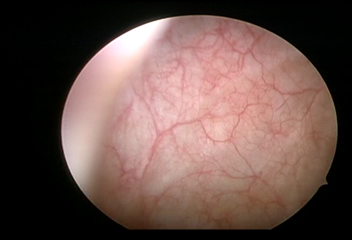
Modality: WLC
Class: Normal mucosa
Bladder cancer association: No